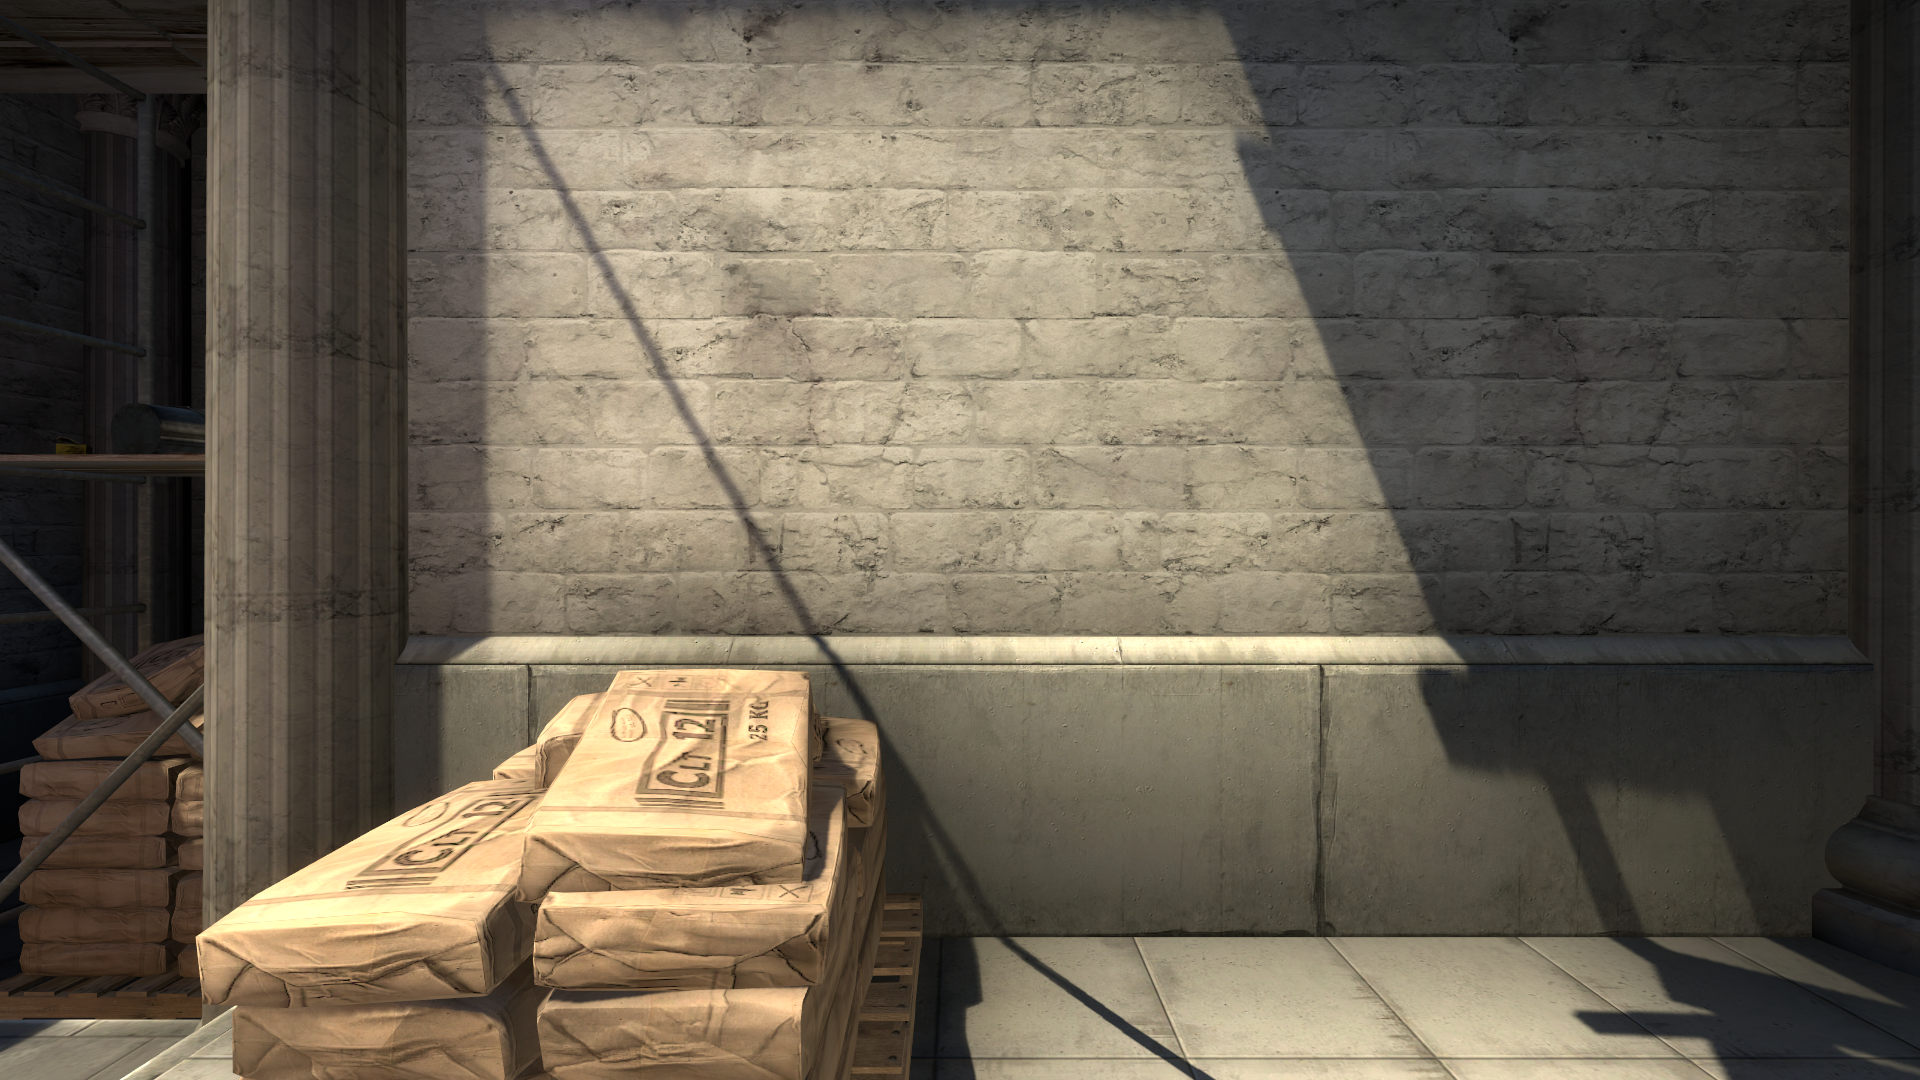
Map: de_inferno